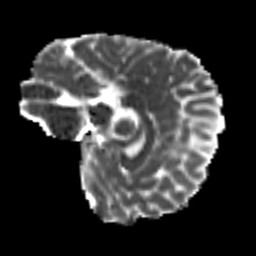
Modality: MD
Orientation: sagittal
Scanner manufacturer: siemens
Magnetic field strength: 3 T
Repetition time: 9.6 s
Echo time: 0.077 s